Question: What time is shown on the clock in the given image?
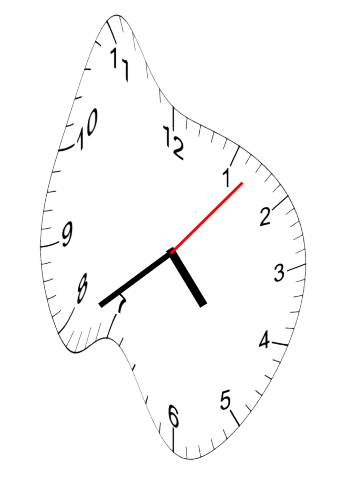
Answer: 04:39:07